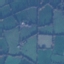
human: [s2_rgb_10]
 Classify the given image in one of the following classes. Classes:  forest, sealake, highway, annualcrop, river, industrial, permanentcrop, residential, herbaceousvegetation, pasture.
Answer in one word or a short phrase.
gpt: Pasture